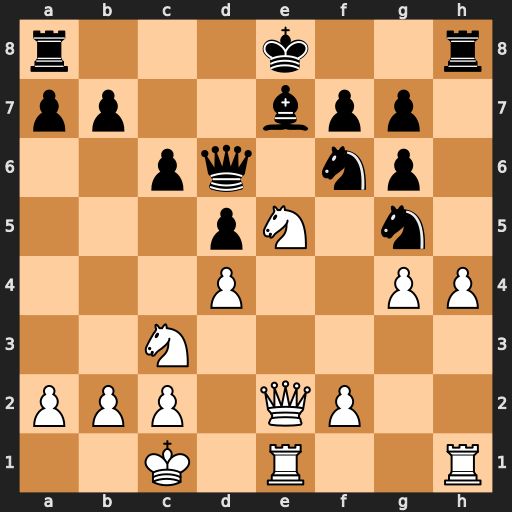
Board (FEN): r3k2r/pp2bpp1/2pq1np1/3pN1n1/3P2PP/2N5/PPP1QP2/2K1R2R
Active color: w
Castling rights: kq
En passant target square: -
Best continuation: hxg5 Rxh1 Rxh1